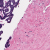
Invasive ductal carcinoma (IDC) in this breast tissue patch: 0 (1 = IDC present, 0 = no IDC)